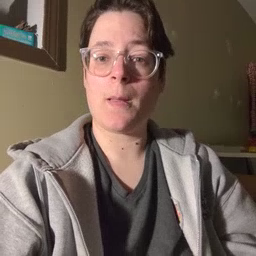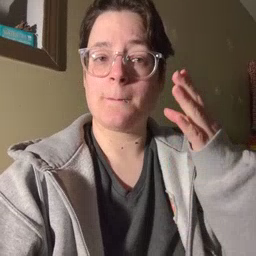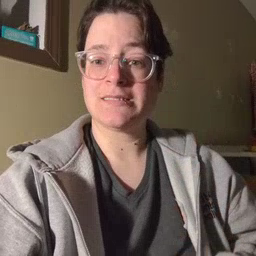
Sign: beside